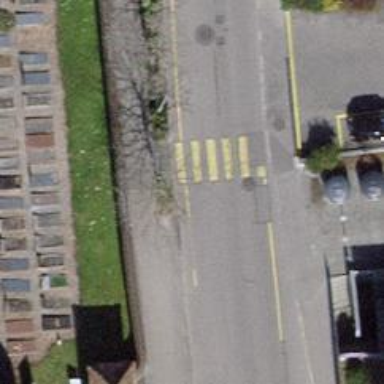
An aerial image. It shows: Uncontrolled road crossing.